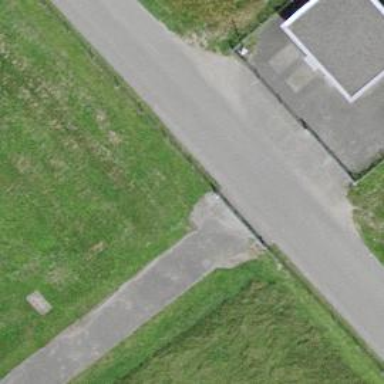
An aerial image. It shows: Gate.